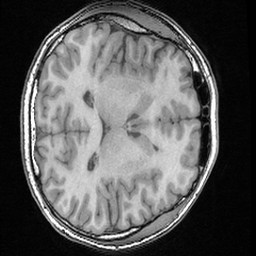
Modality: T1w
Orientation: axial
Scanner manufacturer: ge
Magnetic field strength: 3 T
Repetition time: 0.008572 s
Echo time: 0.003384 s